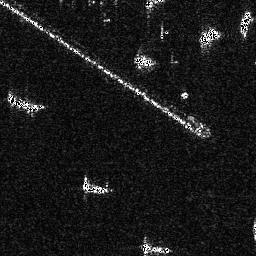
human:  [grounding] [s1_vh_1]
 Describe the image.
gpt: In the satellite image, there is  <ref>1 medium ship </ref> <box>[[2, 35, 16, 44, 0]]</box> located at left,  <ref>2 small ship </ref> <box>[[31, 70, 41, 75, 0], [54, 94, 65, 99, 0]]</box> located at bottom,  <ref>2 small ship </ref> <box>[[92, 3, 98, 12, 0], [77, 9, 85, 17, 0]]</box> located at top right,  <ref>1 small ship </ref> <box>[[51, 20, 60, 26, 0]]</box> located at top.